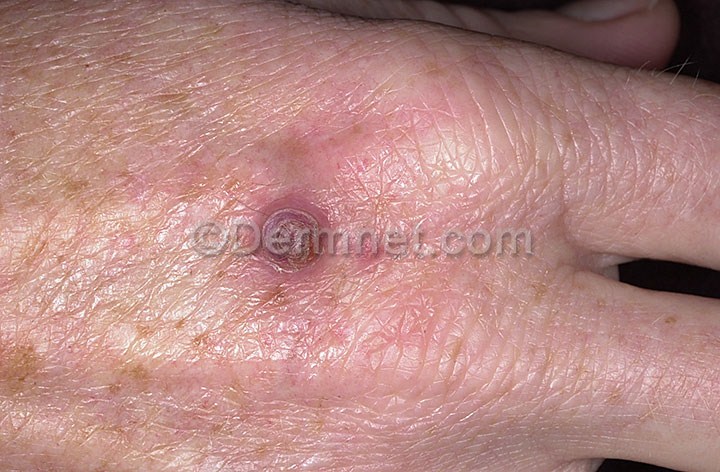
Disease: Vascular Tumors